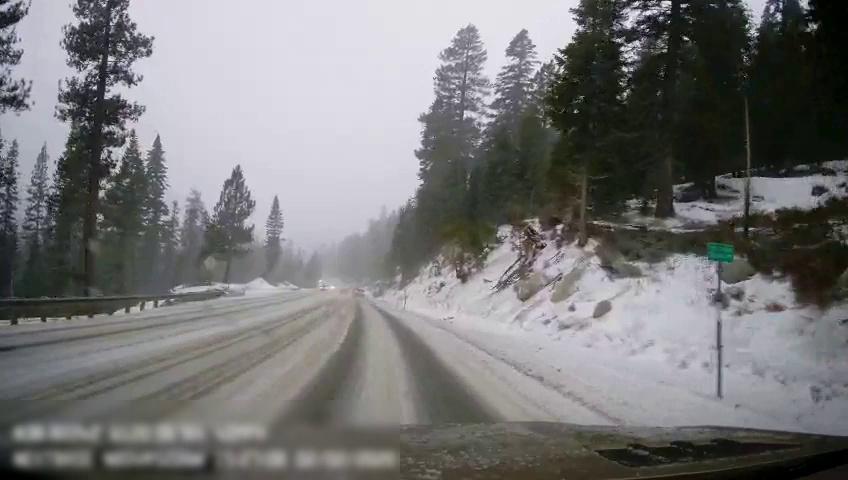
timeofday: Day
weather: Snowy
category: Drivable Space
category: Vehicles | Car
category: Traffic | Signs